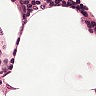
Metastatic tissue present: no